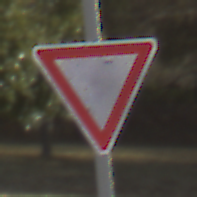
Verkehrszeichen: VorfahrtGewaehren
Umgebung: Outdoor, Nature
Tageszeit: SunriseSunset
Wetter: Clear
Licht: Natural
Jahreszeit: NotSpecified
Kontrast: HighContrast